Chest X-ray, PA view. Patient: 16 years old, sex F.
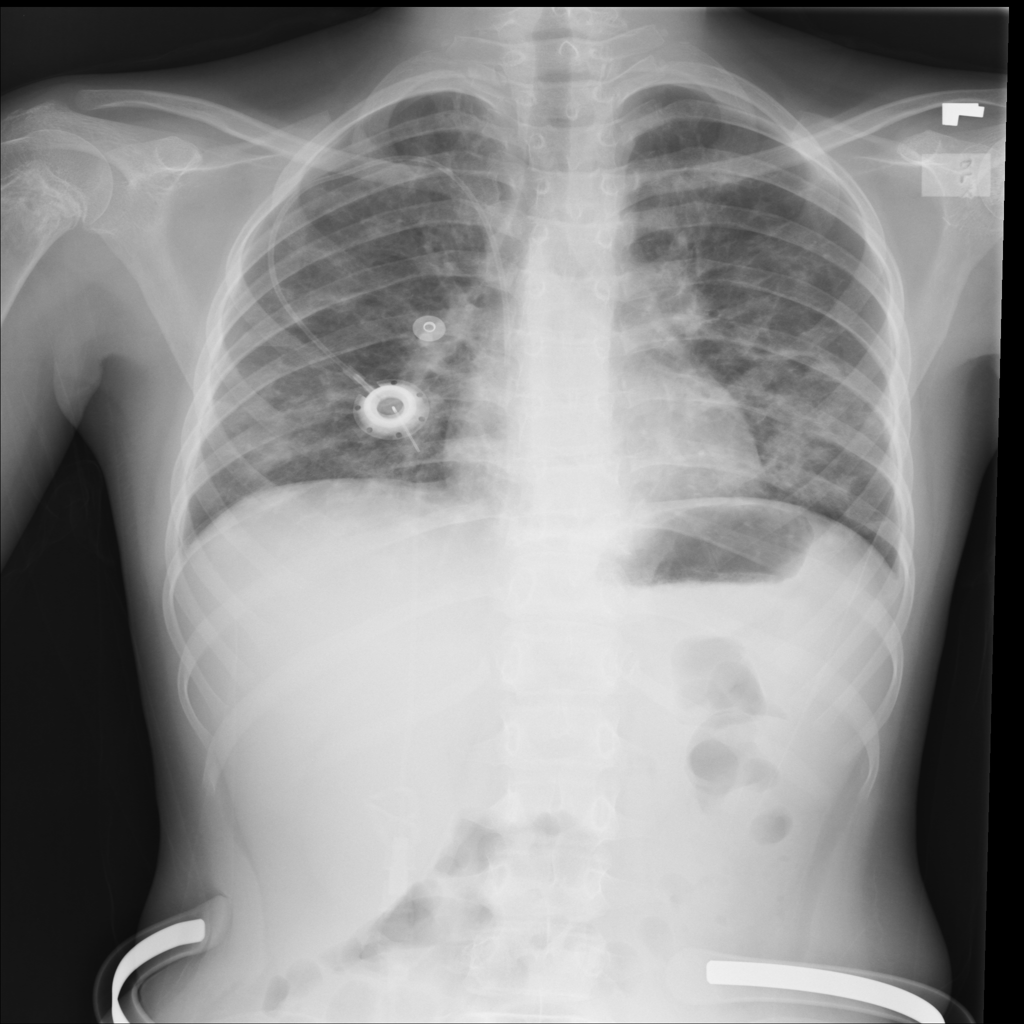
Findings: No Finding